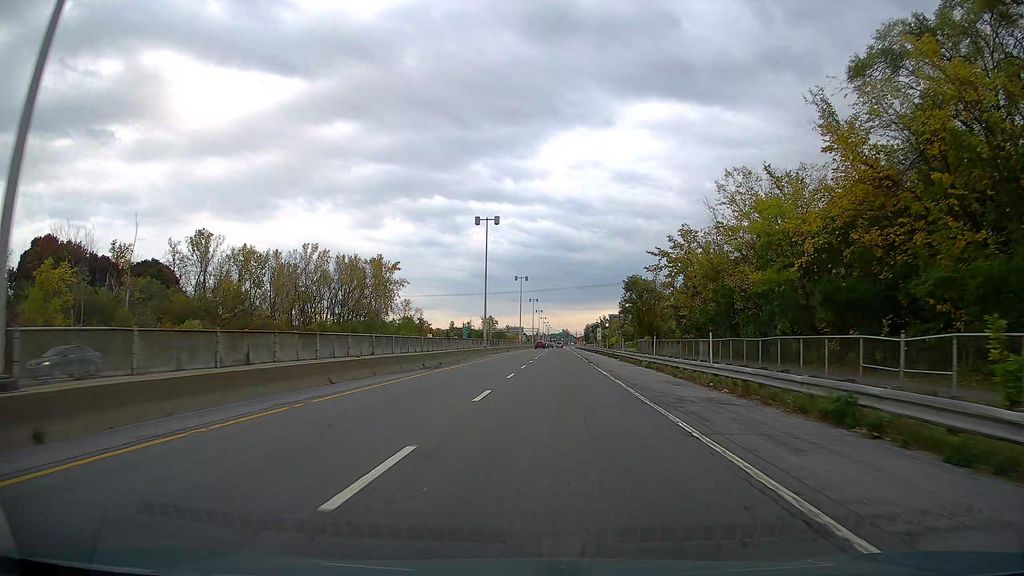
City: montreal